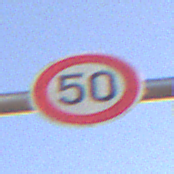
Verkehrszeichen: Geschwindigkeit50
Umgebung: Outdoor, Nature
Tageszeit: SunriseSunset
Wetter: Clear
Licht: Natural
Jahreszeit: NotSpecified
Kontrast: HighContrast